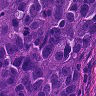
Metastatic tissue present: yes